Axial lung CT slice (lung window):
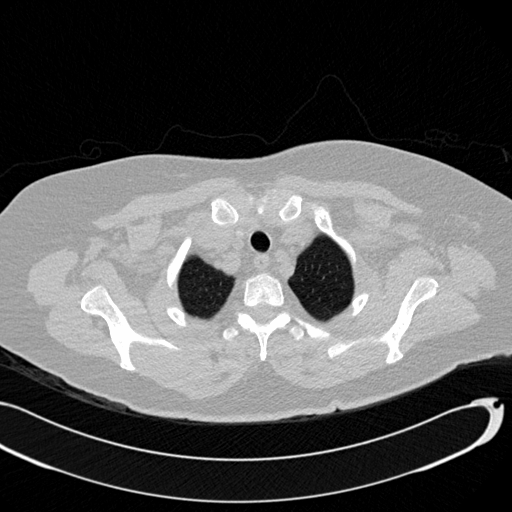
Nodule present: no